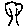
Label: tree